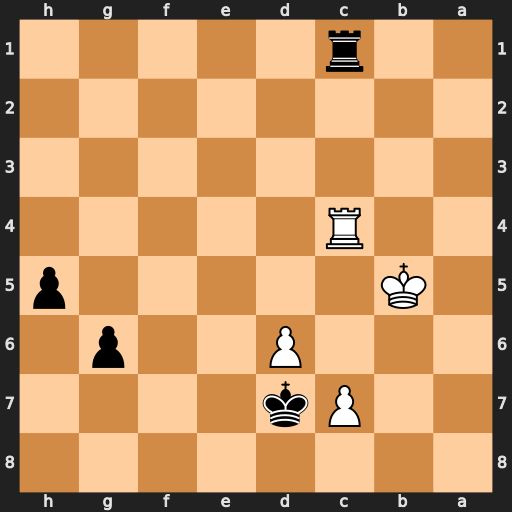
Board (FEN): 8/2Pk4/3P2p1/1K5p/2R5/8/8/2r5
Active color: b
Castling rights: -
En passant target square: -
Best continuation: Rxc4 Kxc4 h4 Kd5 h3